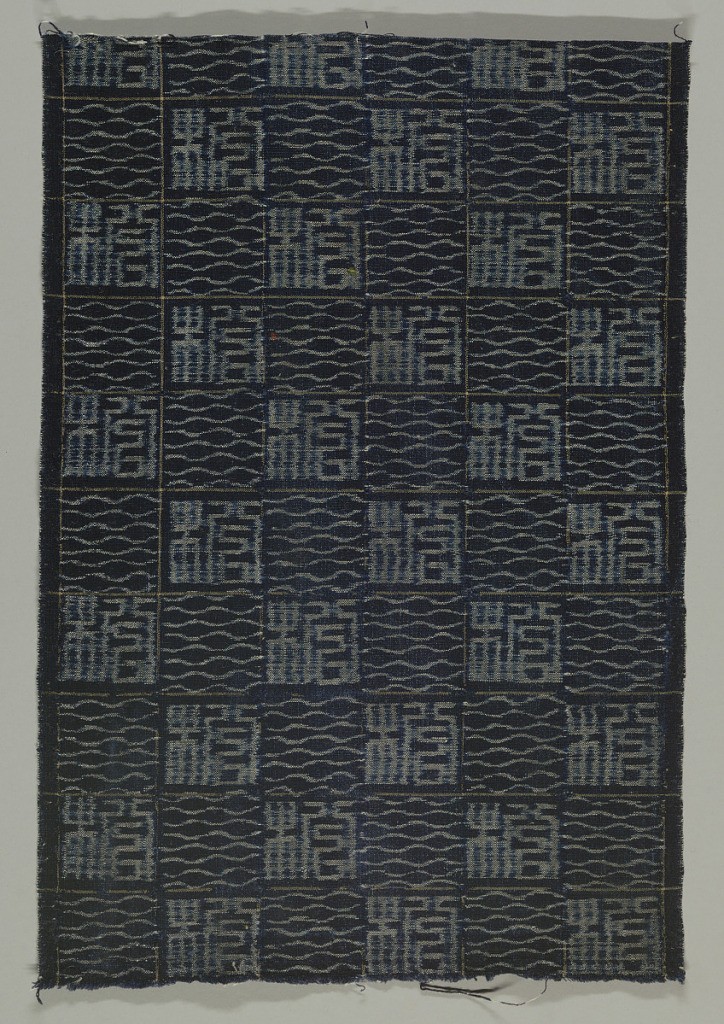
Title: Textile
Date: late 19th century
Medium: cotton Technique: tied-resist patterning in weft (kasuri), indigo dyed, plain weave
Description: Textile with checkerboard desing of two alternating geometric patterns created in the weft ikat or kasuri technique. Pattern described as "seal script."